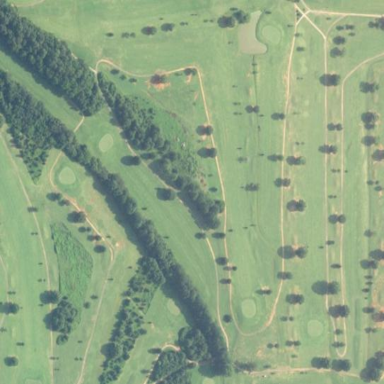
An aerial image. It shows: Golf course surrounded by greenery.